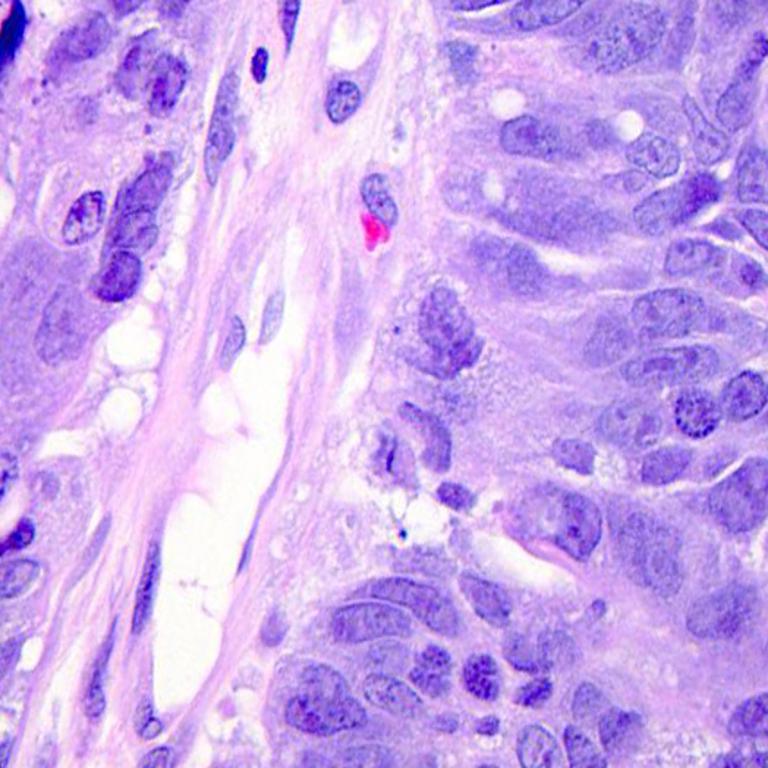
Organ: colon
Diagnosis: adenocarcinomas